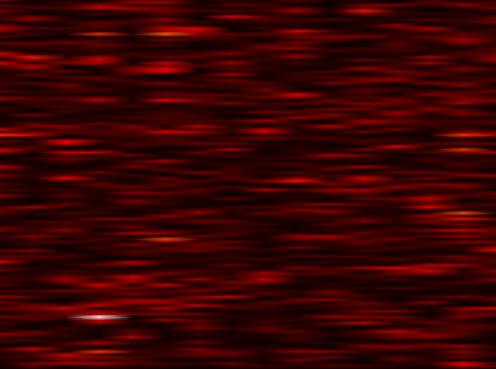
Label: FBMC